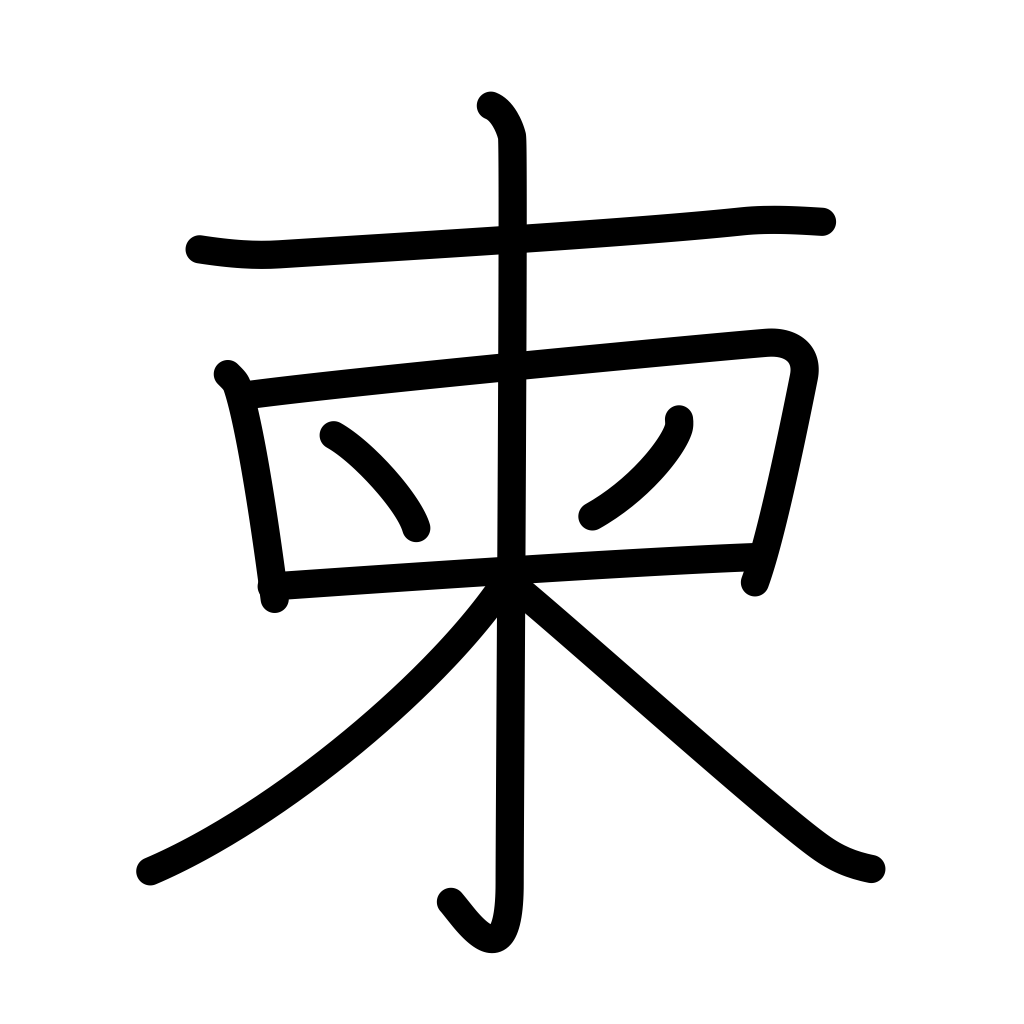
Meaning: select, pick out